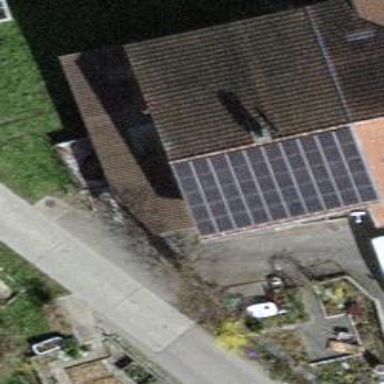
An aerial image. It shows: Solar power generator with photovoltaic panels.